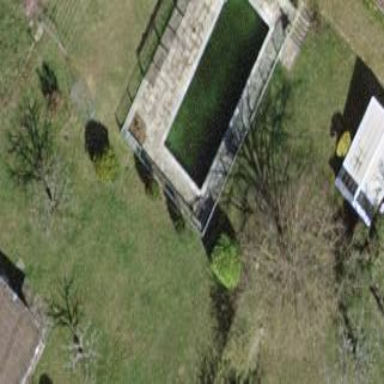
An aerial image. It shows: Swimming pool located in leisure land.